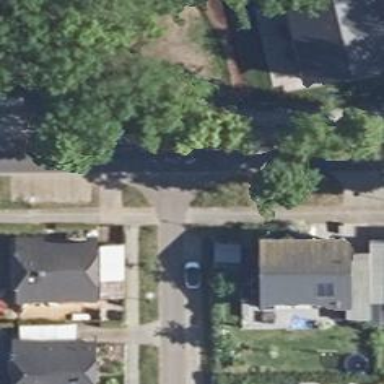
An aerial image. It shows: Residential road with asphalt surface. There is separate sidewalk and the cycleway is opposite.